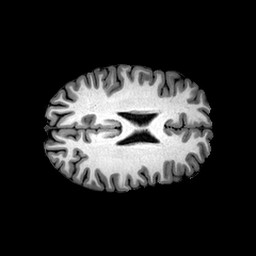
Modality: T1w
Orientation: axial